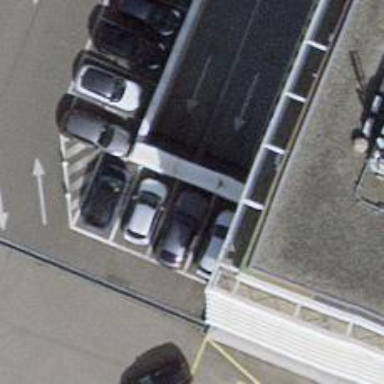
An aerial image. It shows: Parking area.